Question: I am trying to add a link to read more text at the end of a paragraph. I would like this link to display within the paragraph at the end like so:

I want the paragraph to be appended with the ... and the read more link.
For now I don't want the read more link to do anything as I will add my own function to it once I get the link in place. I am just struggling to find a way to get the link to appear like this.
I have been looking at the following jquery script, however this seems to work on a character count and cuts the last word at whatever the character limit is and then doesn't display the way I want it to (the link appears below the paragraph). It also already contains a function for what happens when the link is clicked which due to my lack of ability with jquery, I have been unsuccessful at editing out.
'''
$(function(){ /* to make sure the script runs after page load */
$('.customer_experience').each(function(event){ /* select all divs with the customer_experience class */
var max_length = 250; /* set the max content length before a read more link will be added */
if($(this).html().length > max_length){ /* check for content length */
var short_content = $(this).html().substr(0,max_length); /* split the content in two parts */
var long_content = $(this).html().substr(max_length);
$(this).html(short_content+
'<a href="#" class="read_more"><br/>read more...</a>'+
'<span class="more_text" style="display:none;">'+long_content+'</span>'); /* Alter the html to allow the read more functionality */
$(this).find('a.read_more').click(function(event){ /* find the a.read_more element within the new html and bind the following code to it */
event.preventDefault(); /* prevent the a from changing the url */
$(this).parents('.customer_experience').find('.more_text').show(); /* show the .more_text span */
});
}
});
});
'''
Do I need to use jQuery at all to get the result I am looking for? Can this be done with CSS alone? I don't really write jQuery at all so I am a bit lost.
Any help or hints at where I can go with this would be much appreciated.
Edited to add HTML Mark-up
'''
<div class='comments_container'>
<img src='images/comment-icon.png'/>
<h1 class='comments_title'>Customer experience</h1>
<p class='customer_experience'>$customer_exp_one</p>
</div>
'''
The paragraph in question is '.customer_experience'.
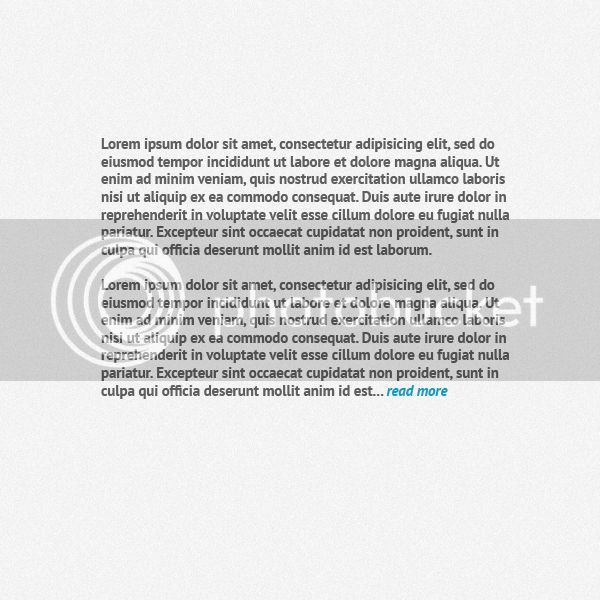
Answer: I hope the below one will help you.
<URL>
'''
body, input {
font-family: Calibri, Arial;
margin: 0px;
padding: 0px;
}
a {
color: #0254EB
}
a:visited {
color: #0254EB
}
#header h2 {
color: white;
background-color: #00A1E6;
margin: 0px;
padding: 5px;
}
.comment {
width: 400px;
background-color: #f0f0f0;
margin: 10px;
}
a.morelink {
text-decoration: none;
outline: none;
}
.morecontent span {
display: none;
}
'''